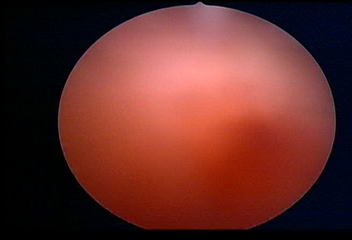
Modality: WLC
Class: Normal mucosa
Bladder cancer association: No